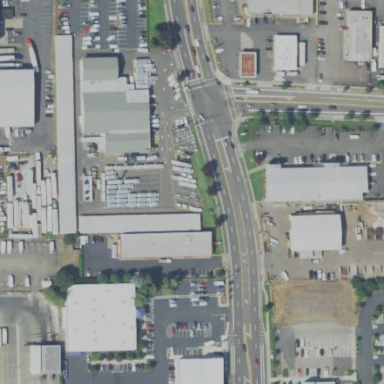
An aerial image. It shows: Commercial area with storage rental shop.